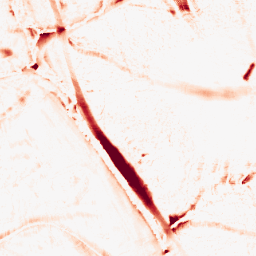
Category: morphological
Decomposition family: morphological_ellipse
Decomposition parameters: operation: opening
width: 20
height: 20
Upsampling method: linear_exact
Upsampling parameters: scale: 8
Upsampling scale: 8